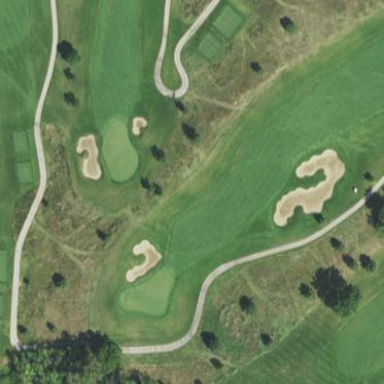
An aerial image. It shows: Golf fairway surrounded by grass.